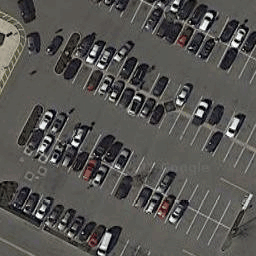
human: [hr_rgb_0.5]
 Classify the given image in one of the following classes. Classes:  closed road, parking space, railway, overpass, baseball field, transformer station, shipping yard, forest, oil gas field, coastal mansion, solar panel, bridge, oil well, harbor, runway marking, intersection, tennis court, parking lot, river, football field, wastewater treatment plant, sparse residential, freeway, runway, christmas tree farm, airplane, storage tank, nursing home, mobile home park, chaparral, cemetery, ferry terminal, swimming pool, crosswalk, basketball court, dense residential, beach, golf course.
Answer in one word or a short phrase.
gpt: parking lot